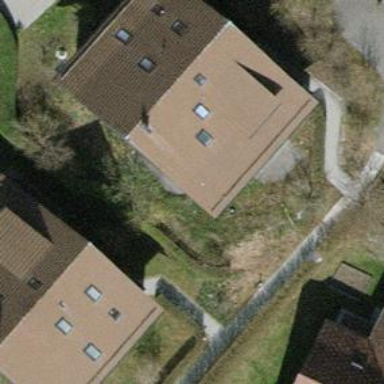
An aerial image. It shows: Building with tile roof.